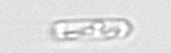
Label: Dactyliosolen_fragilissimus